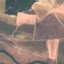
Land use / land cover: PermanentCrop